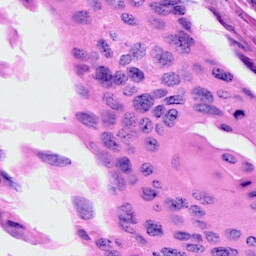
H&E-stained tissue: Cervix